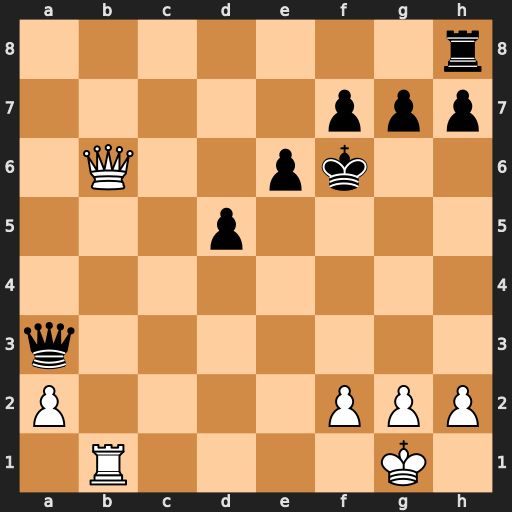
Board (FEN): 7r/5ppp/1Q2pk2/3p4/8/q7/P4PPP/1R4K1
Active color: w
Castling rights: -
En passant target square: -
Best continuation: Qd4+ Ke7 Rb7+